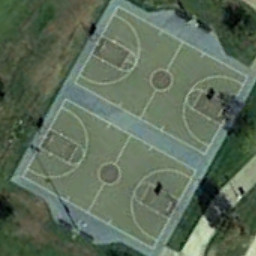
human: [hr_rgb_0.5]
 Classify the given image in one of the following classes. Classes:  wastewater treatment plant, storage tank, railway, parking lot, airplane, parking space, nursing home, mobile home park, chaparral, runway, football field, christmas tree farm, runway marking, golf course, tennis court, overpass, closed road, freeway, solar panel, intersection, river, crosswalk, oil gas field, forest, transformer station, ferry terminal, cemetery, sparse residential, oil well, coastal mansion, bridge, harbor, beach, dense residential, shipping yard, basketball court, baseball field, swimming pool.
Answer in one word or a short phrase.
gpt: basketball court